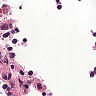
Metastatic tissue present: no